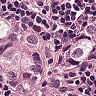
Metastatic tissue present: yes